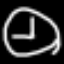
Label: clock